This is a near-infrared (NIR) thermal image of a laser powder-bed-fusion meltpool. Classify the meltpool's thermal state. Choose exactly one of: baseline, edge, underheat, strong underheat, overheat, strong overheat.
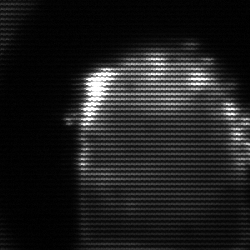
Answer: baseline